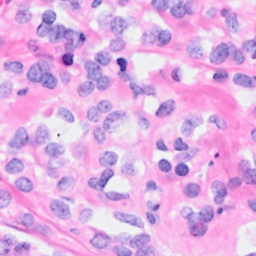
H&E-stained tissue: Breast